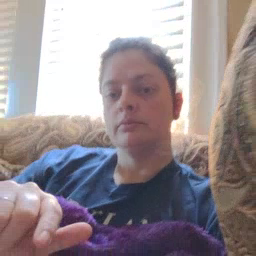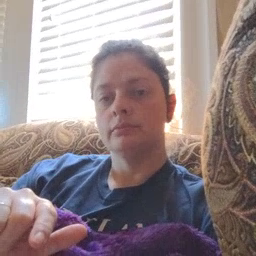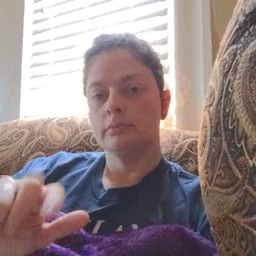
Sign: pizza